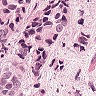
Metastatic tissue present: yes